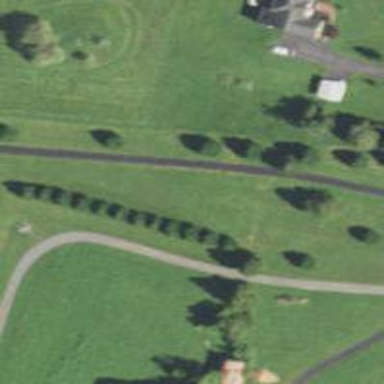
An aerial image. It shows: Driveway.